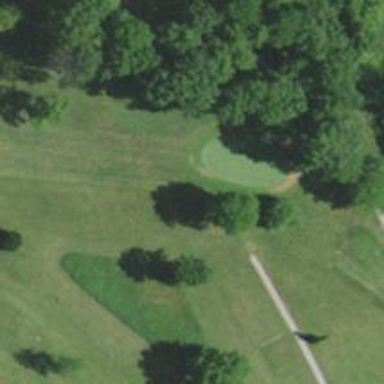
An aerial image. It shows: Golf hole.